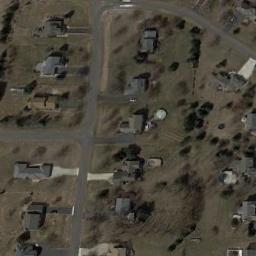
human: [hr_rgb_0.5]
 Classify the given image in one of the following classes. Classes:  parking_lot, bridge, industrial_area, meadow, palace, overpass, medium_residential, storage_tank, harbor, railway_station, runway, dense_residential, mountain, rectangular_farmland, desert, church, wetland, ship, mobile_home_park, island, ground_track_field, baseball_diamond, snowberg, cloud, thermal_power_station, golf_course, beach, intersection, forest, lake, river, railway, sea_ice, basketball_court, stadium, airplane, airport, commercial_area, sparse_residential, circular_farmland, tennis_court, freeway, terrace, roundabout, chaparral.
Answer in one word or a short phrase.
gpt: medium_residential